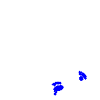
Particle: electron